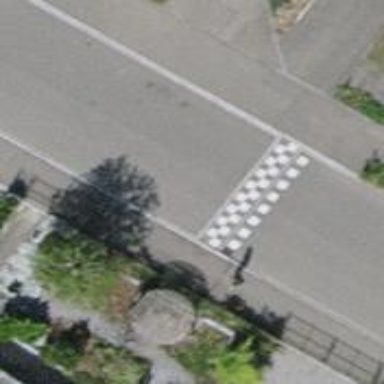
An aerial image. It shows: Footway with asphalt surface and crossing.